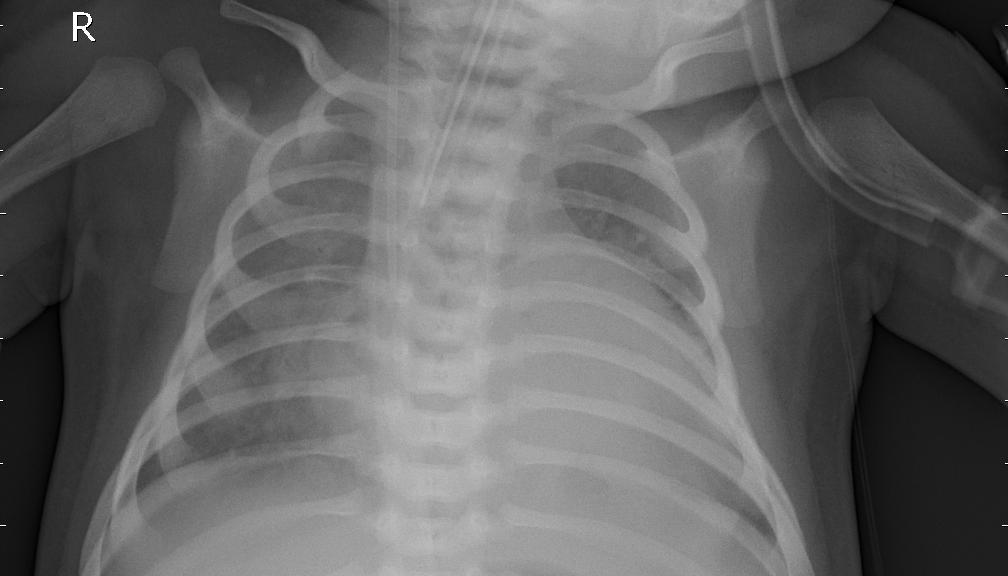
Diagnosis: PNEUMONIA